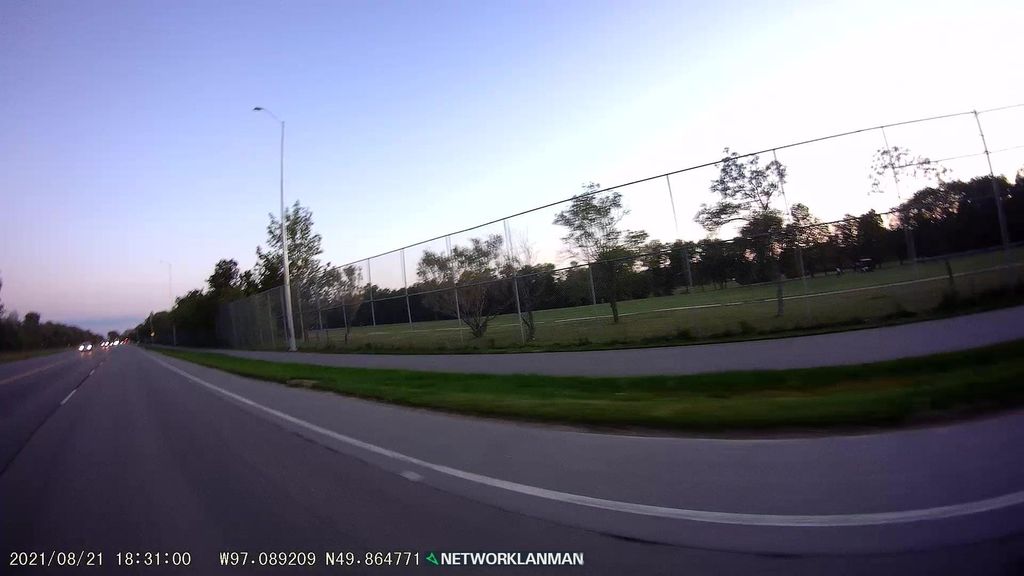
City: winnipeg